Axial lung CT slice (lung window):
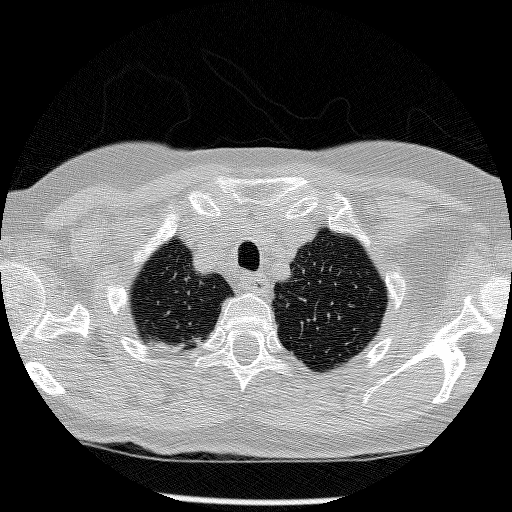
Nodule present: no